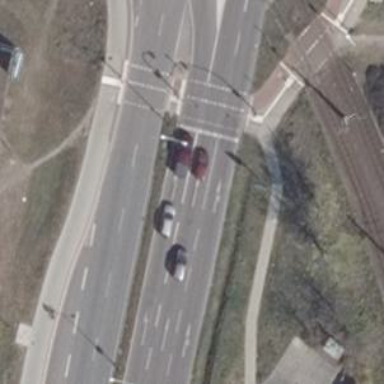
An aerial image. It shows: Road with traffic signals for signaling.